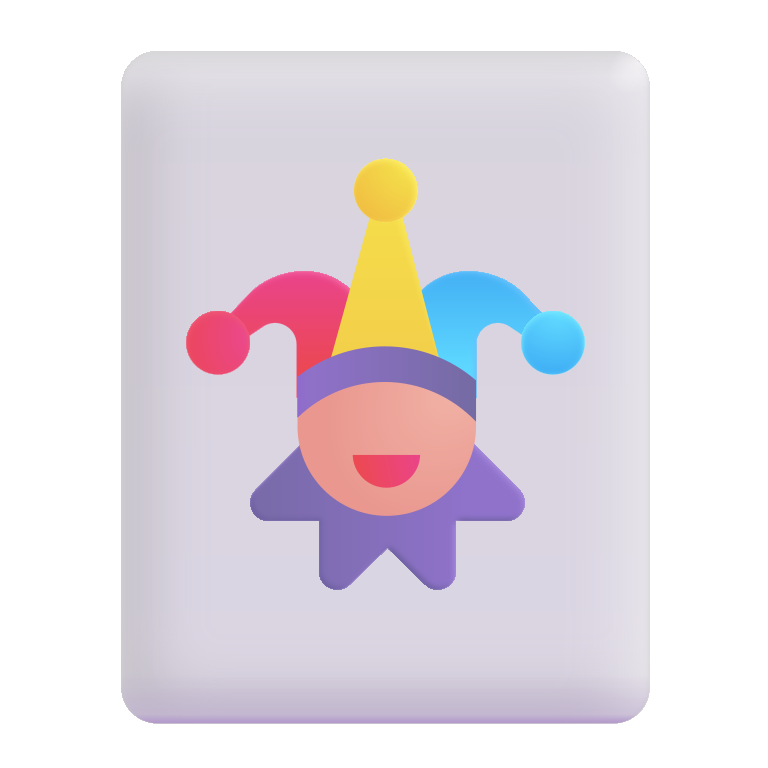
joker color